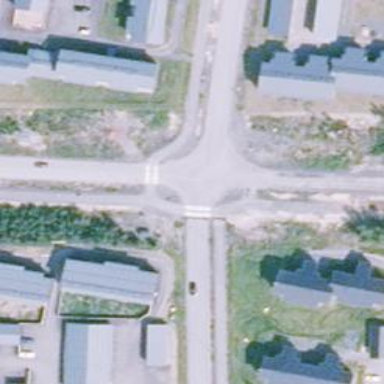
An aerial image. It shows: Uncontrolled road crossing.